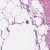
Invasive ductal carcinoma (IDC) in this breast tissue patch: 0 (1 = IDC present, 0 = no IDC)